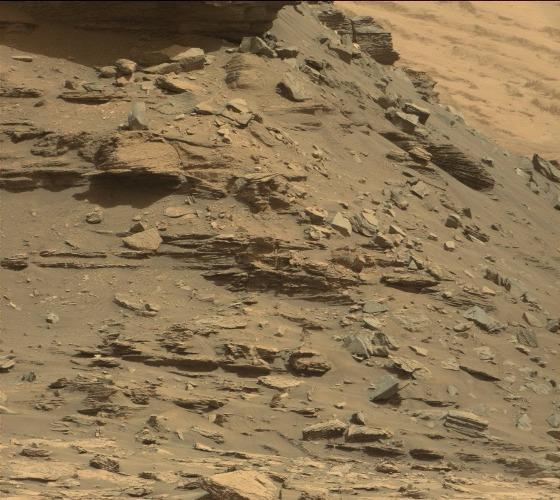
Terrain classes present: Bedrock, Gravel / Sand / Soil, Rock, Shadow